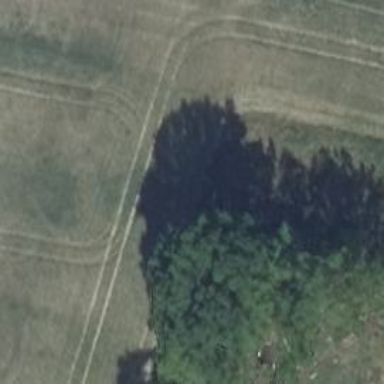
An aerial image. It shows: Hunting stand.